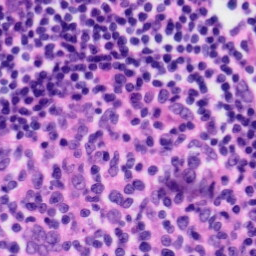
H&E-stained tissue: Tonsil